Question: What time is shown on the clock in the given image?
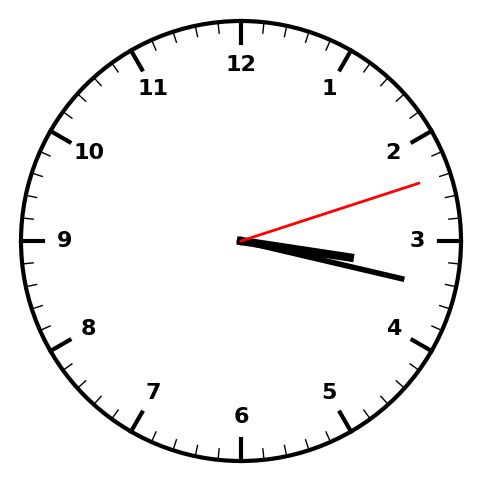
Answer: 03:17:12